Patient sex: M
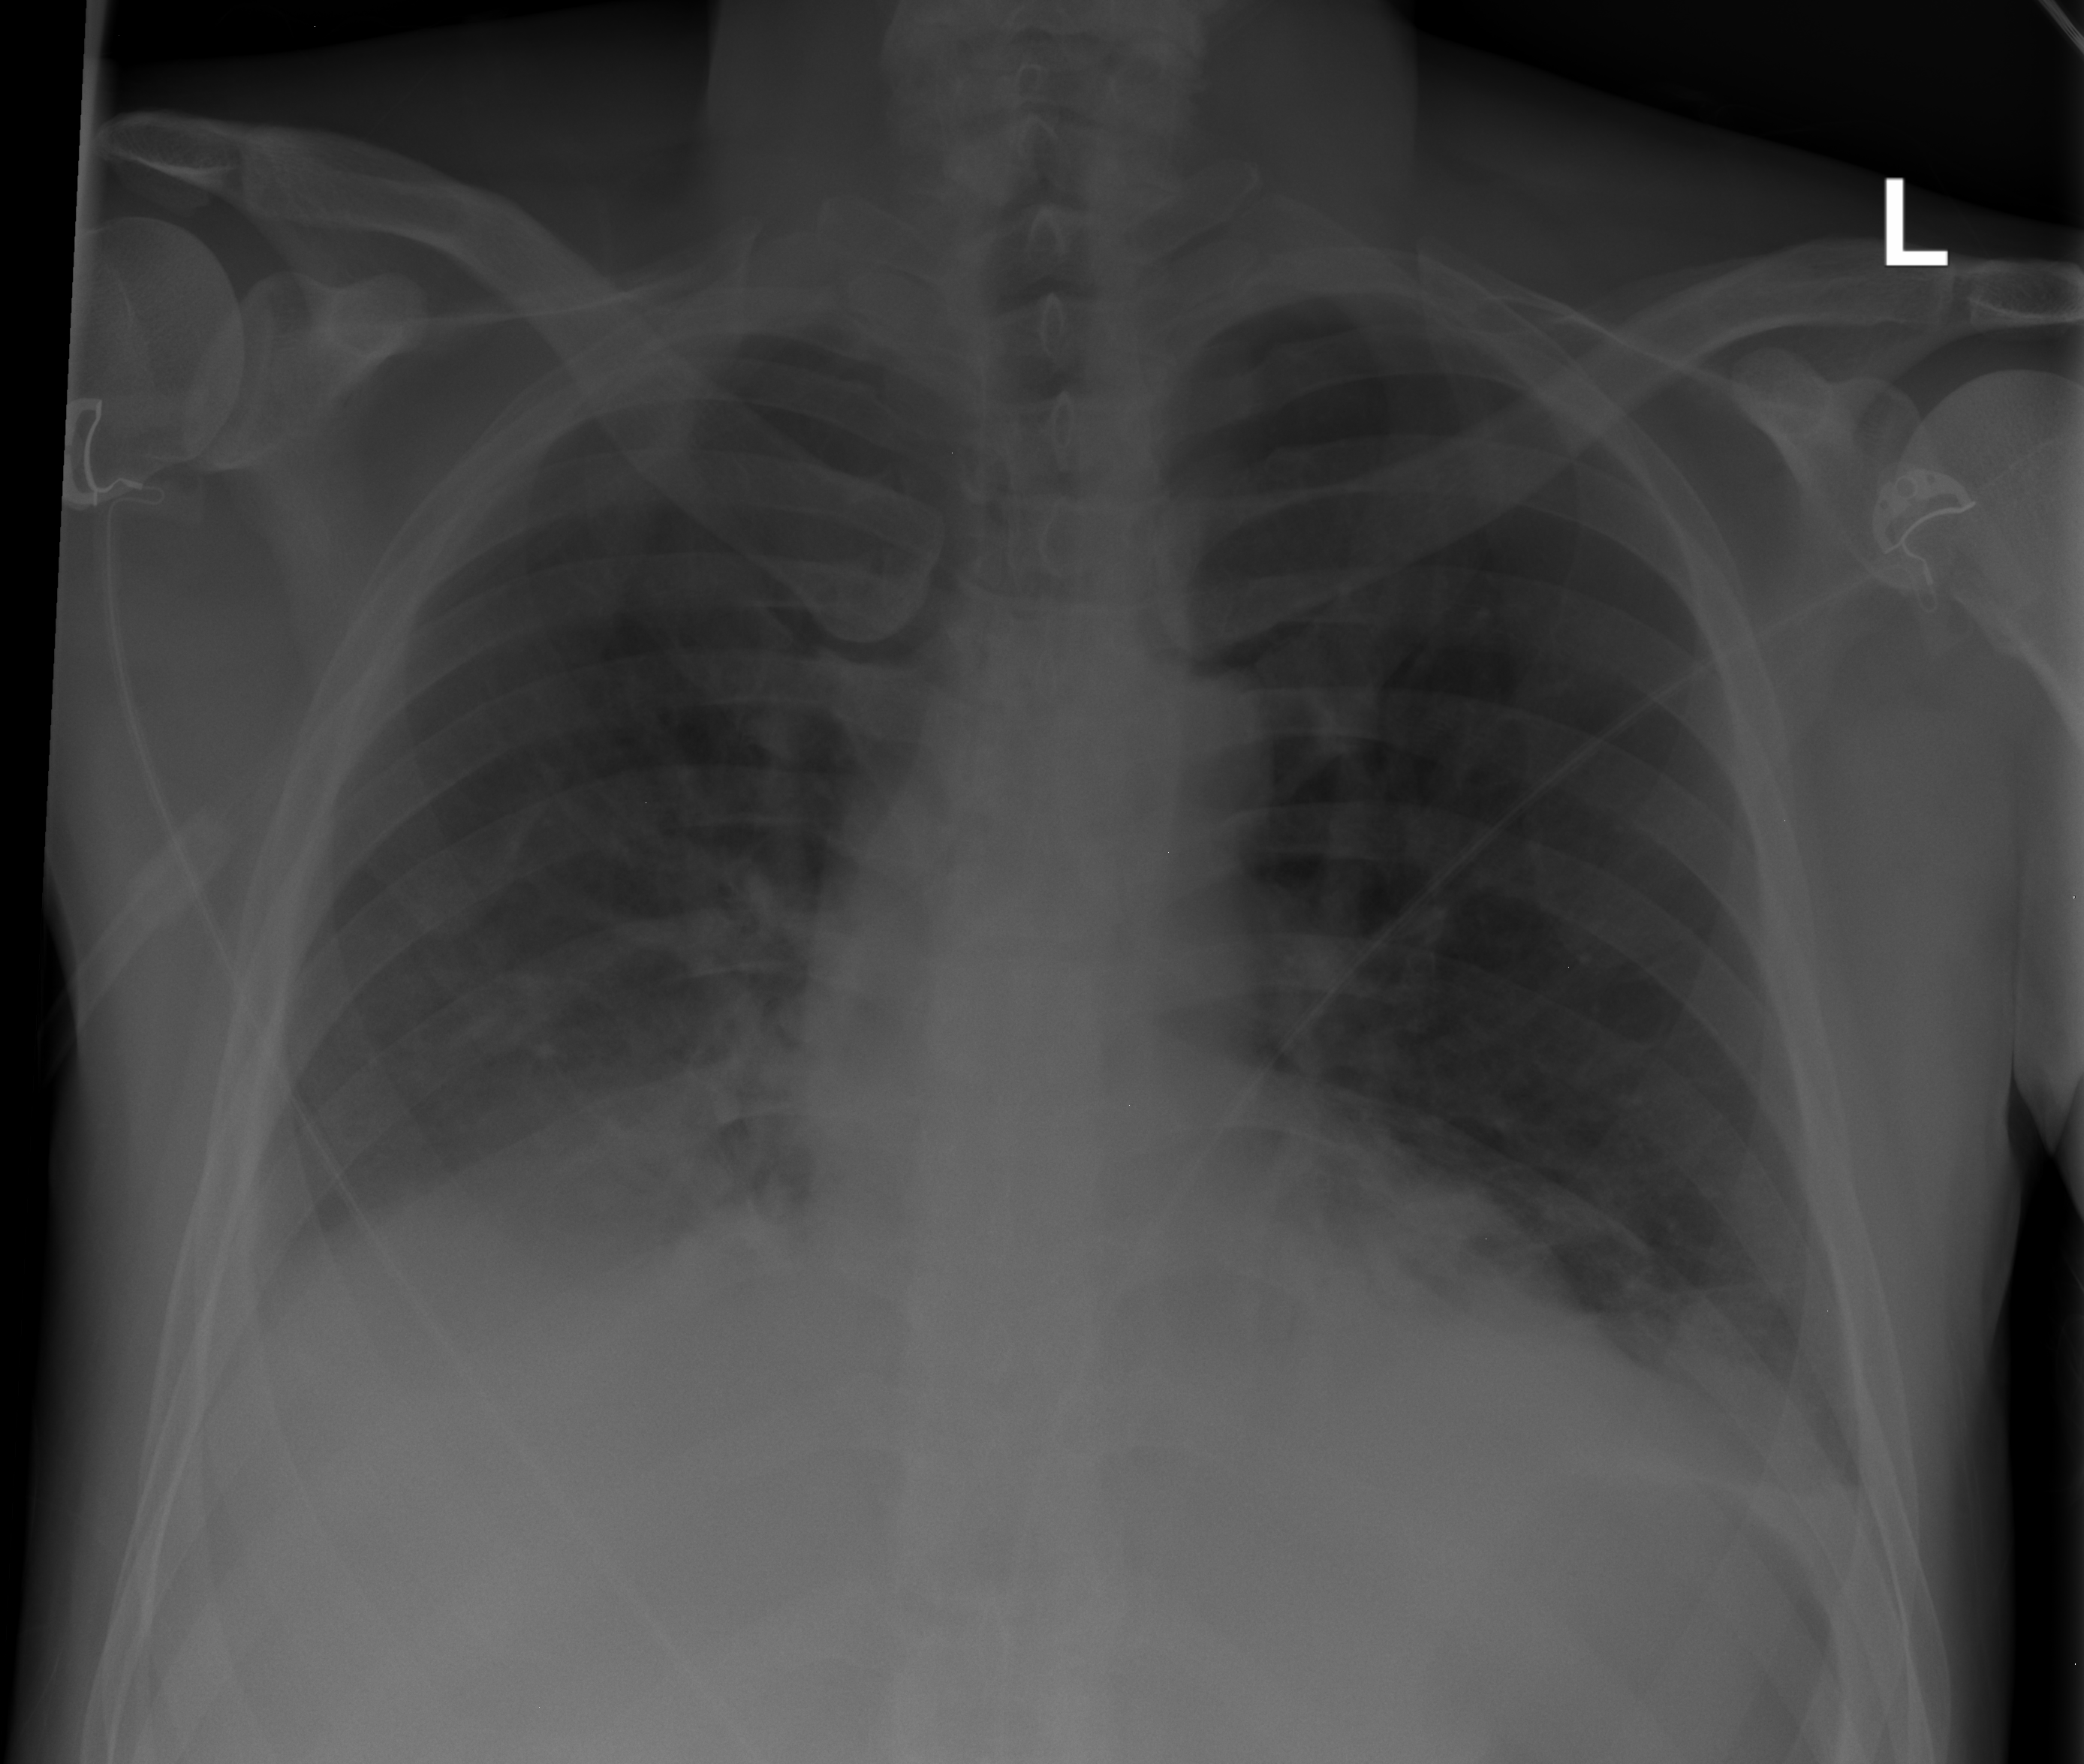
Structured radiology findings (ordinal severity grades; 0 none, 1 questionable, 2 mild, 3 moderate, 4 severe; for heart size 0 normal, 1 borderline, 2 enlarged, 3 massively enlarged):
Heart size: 0
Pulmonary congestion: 0
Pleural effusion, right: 2
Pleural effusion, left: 2
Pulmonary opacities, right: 2
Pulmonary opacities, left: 1
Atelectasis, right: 2
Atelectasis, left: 2